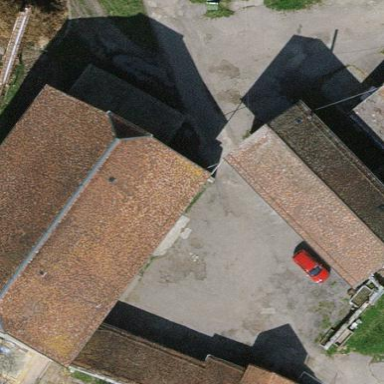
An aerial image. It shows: Farm auxiliary building with half-hipped roof shape.